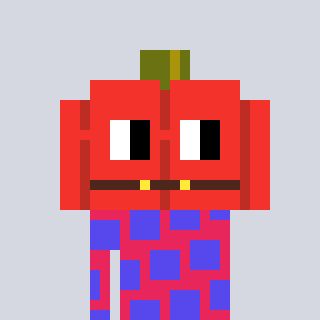
a pixel art character with square red glasses, a pumpkin-shaped head and a redpinkish-colored body on a cool background